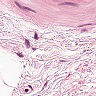
Metastatic tissue present: no